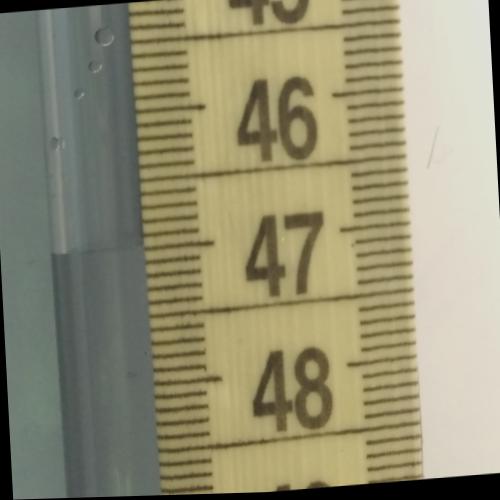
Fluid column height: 47.0 cm